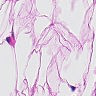
Metastatic tissue present: no